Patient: sex M, age 26
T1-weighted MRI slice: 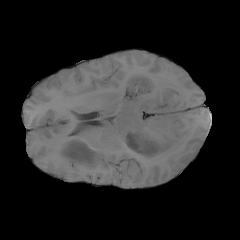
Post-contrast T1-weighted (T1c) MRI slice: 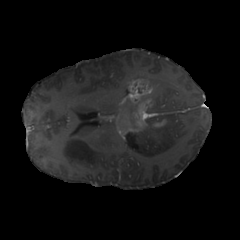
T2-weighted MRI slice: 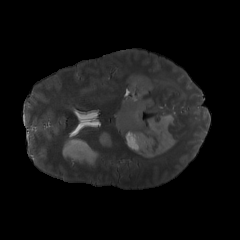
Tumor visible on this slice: yes
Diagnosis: Astrocytoma, IDH-mutant
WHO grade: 4